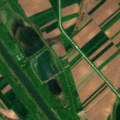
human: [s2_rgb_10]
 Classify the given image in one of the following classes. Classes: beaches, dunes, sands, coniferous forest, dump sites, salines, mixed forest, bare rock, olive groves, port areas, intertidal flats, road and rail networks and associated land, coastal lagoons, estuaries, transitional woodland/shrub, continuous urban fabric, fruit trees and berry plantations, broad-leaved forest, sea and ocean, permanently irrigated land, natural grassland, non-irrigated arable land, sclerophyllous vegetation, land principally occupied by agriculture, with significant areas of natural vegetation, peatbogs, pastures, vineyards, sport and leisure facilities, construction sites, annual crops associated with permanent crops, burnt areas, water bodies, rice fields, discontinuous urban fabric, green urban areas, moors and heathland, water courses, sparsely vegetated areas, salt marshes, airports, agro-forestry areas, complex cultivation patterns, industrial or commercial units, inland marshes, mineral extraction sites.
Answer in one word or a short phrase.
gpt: non-irrigated arable land, pastures, transitional woodland/shrub, water bodies